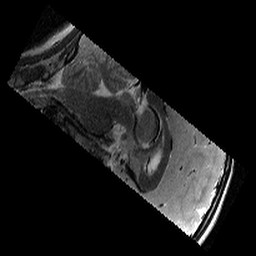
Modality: T2w
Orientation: sagittal
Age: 10
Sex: female
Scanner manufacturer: siemens
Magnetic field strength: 3 T
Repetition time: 9.23 s
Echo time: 0.067 s